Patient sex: M
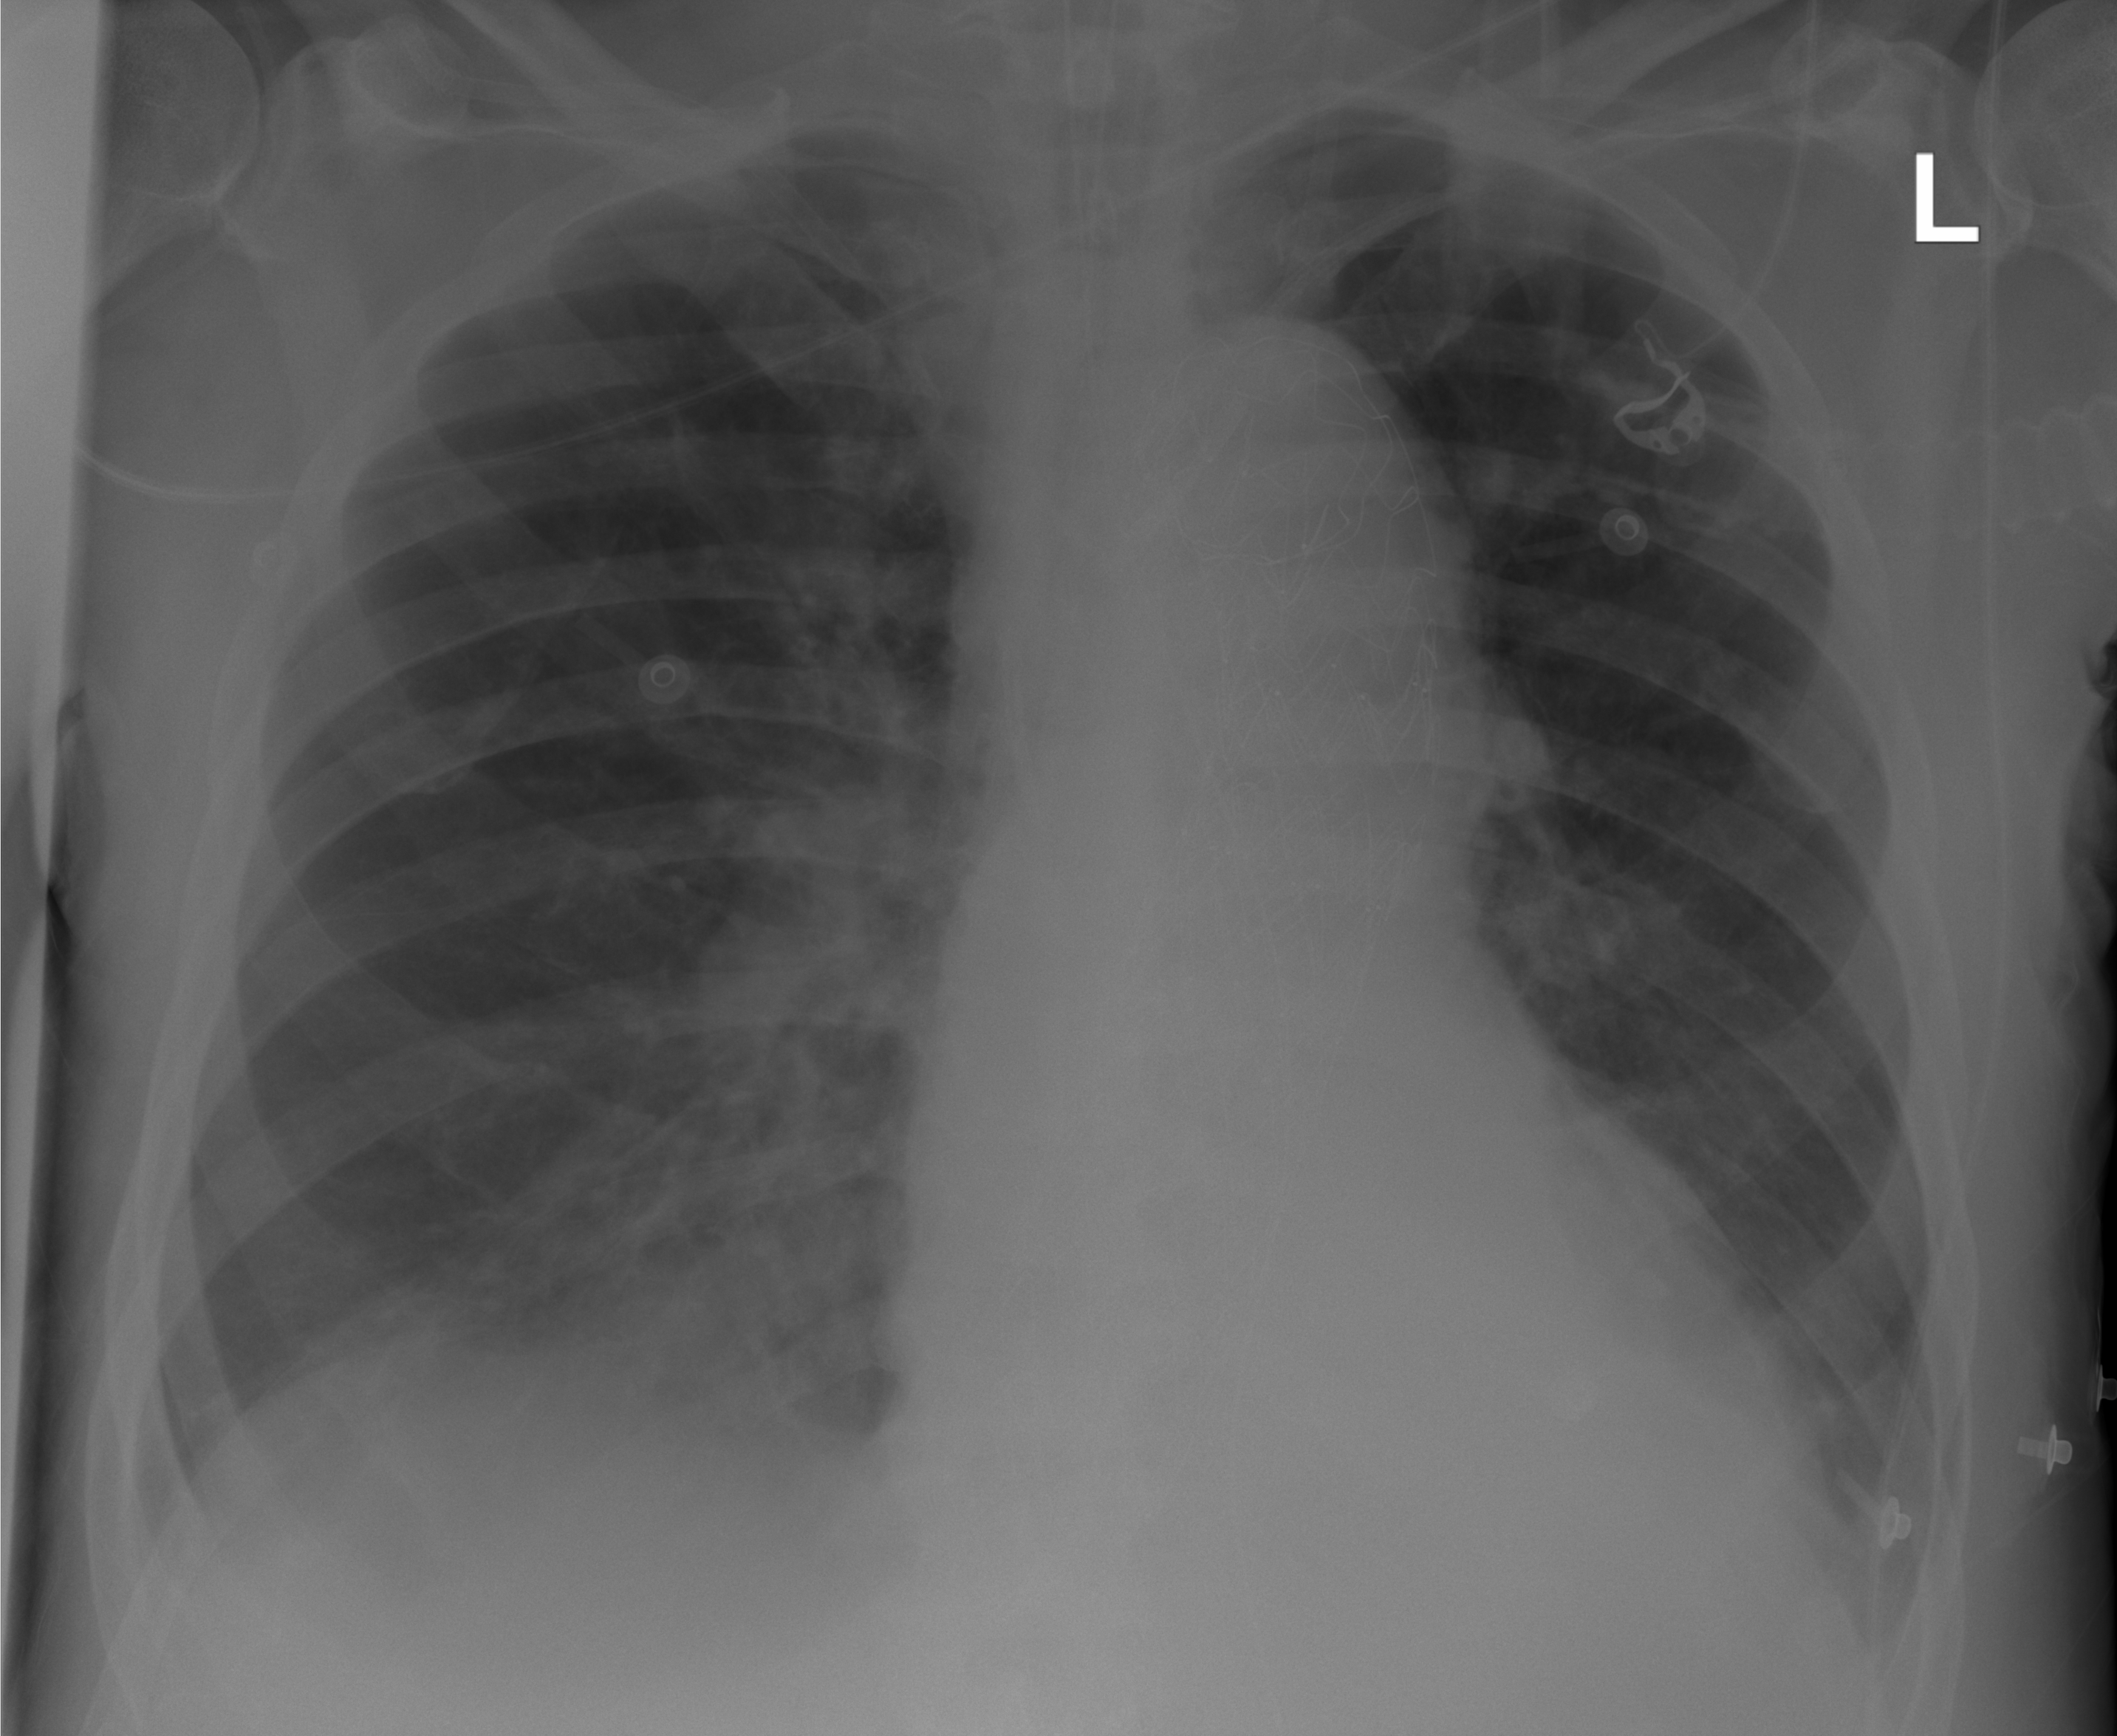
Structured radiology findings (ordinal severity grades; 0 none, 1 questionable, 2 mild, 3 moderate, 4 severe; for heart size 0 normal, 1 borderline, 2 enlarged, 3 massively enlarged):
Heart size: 0
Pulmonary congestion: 0
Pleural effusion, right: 2
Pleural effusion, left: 0
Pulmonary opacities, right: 2
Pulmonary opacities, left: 0
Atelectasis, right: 2
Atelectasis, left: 2